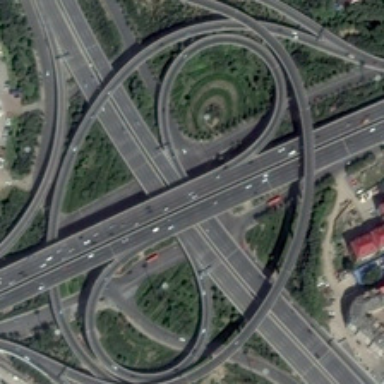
Many green plants are near a viaduct with some cars .